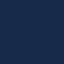
Land use / land cover class: SeaLake